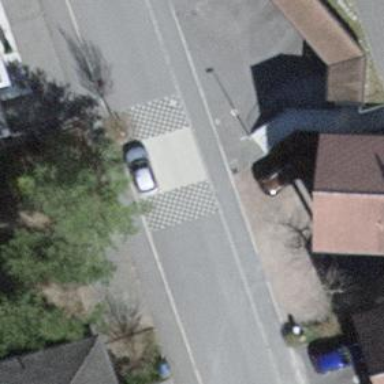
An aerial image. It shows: Traffic hump for calming the traffic.